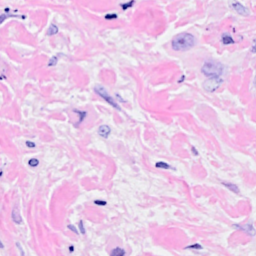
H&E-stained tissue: Breast